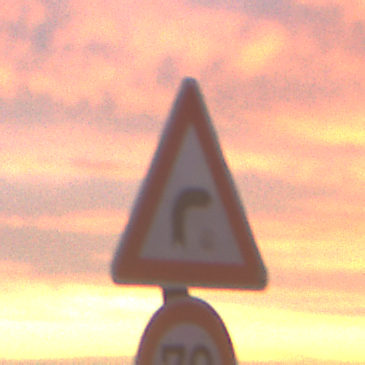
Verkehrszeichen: KurveRechts
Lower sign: Geschwindigkeit70
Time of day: SunriseSunset
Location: Outdoor (Urban)
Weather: PartlyCloudy
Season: NotSpecified
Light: Natural